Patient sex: M
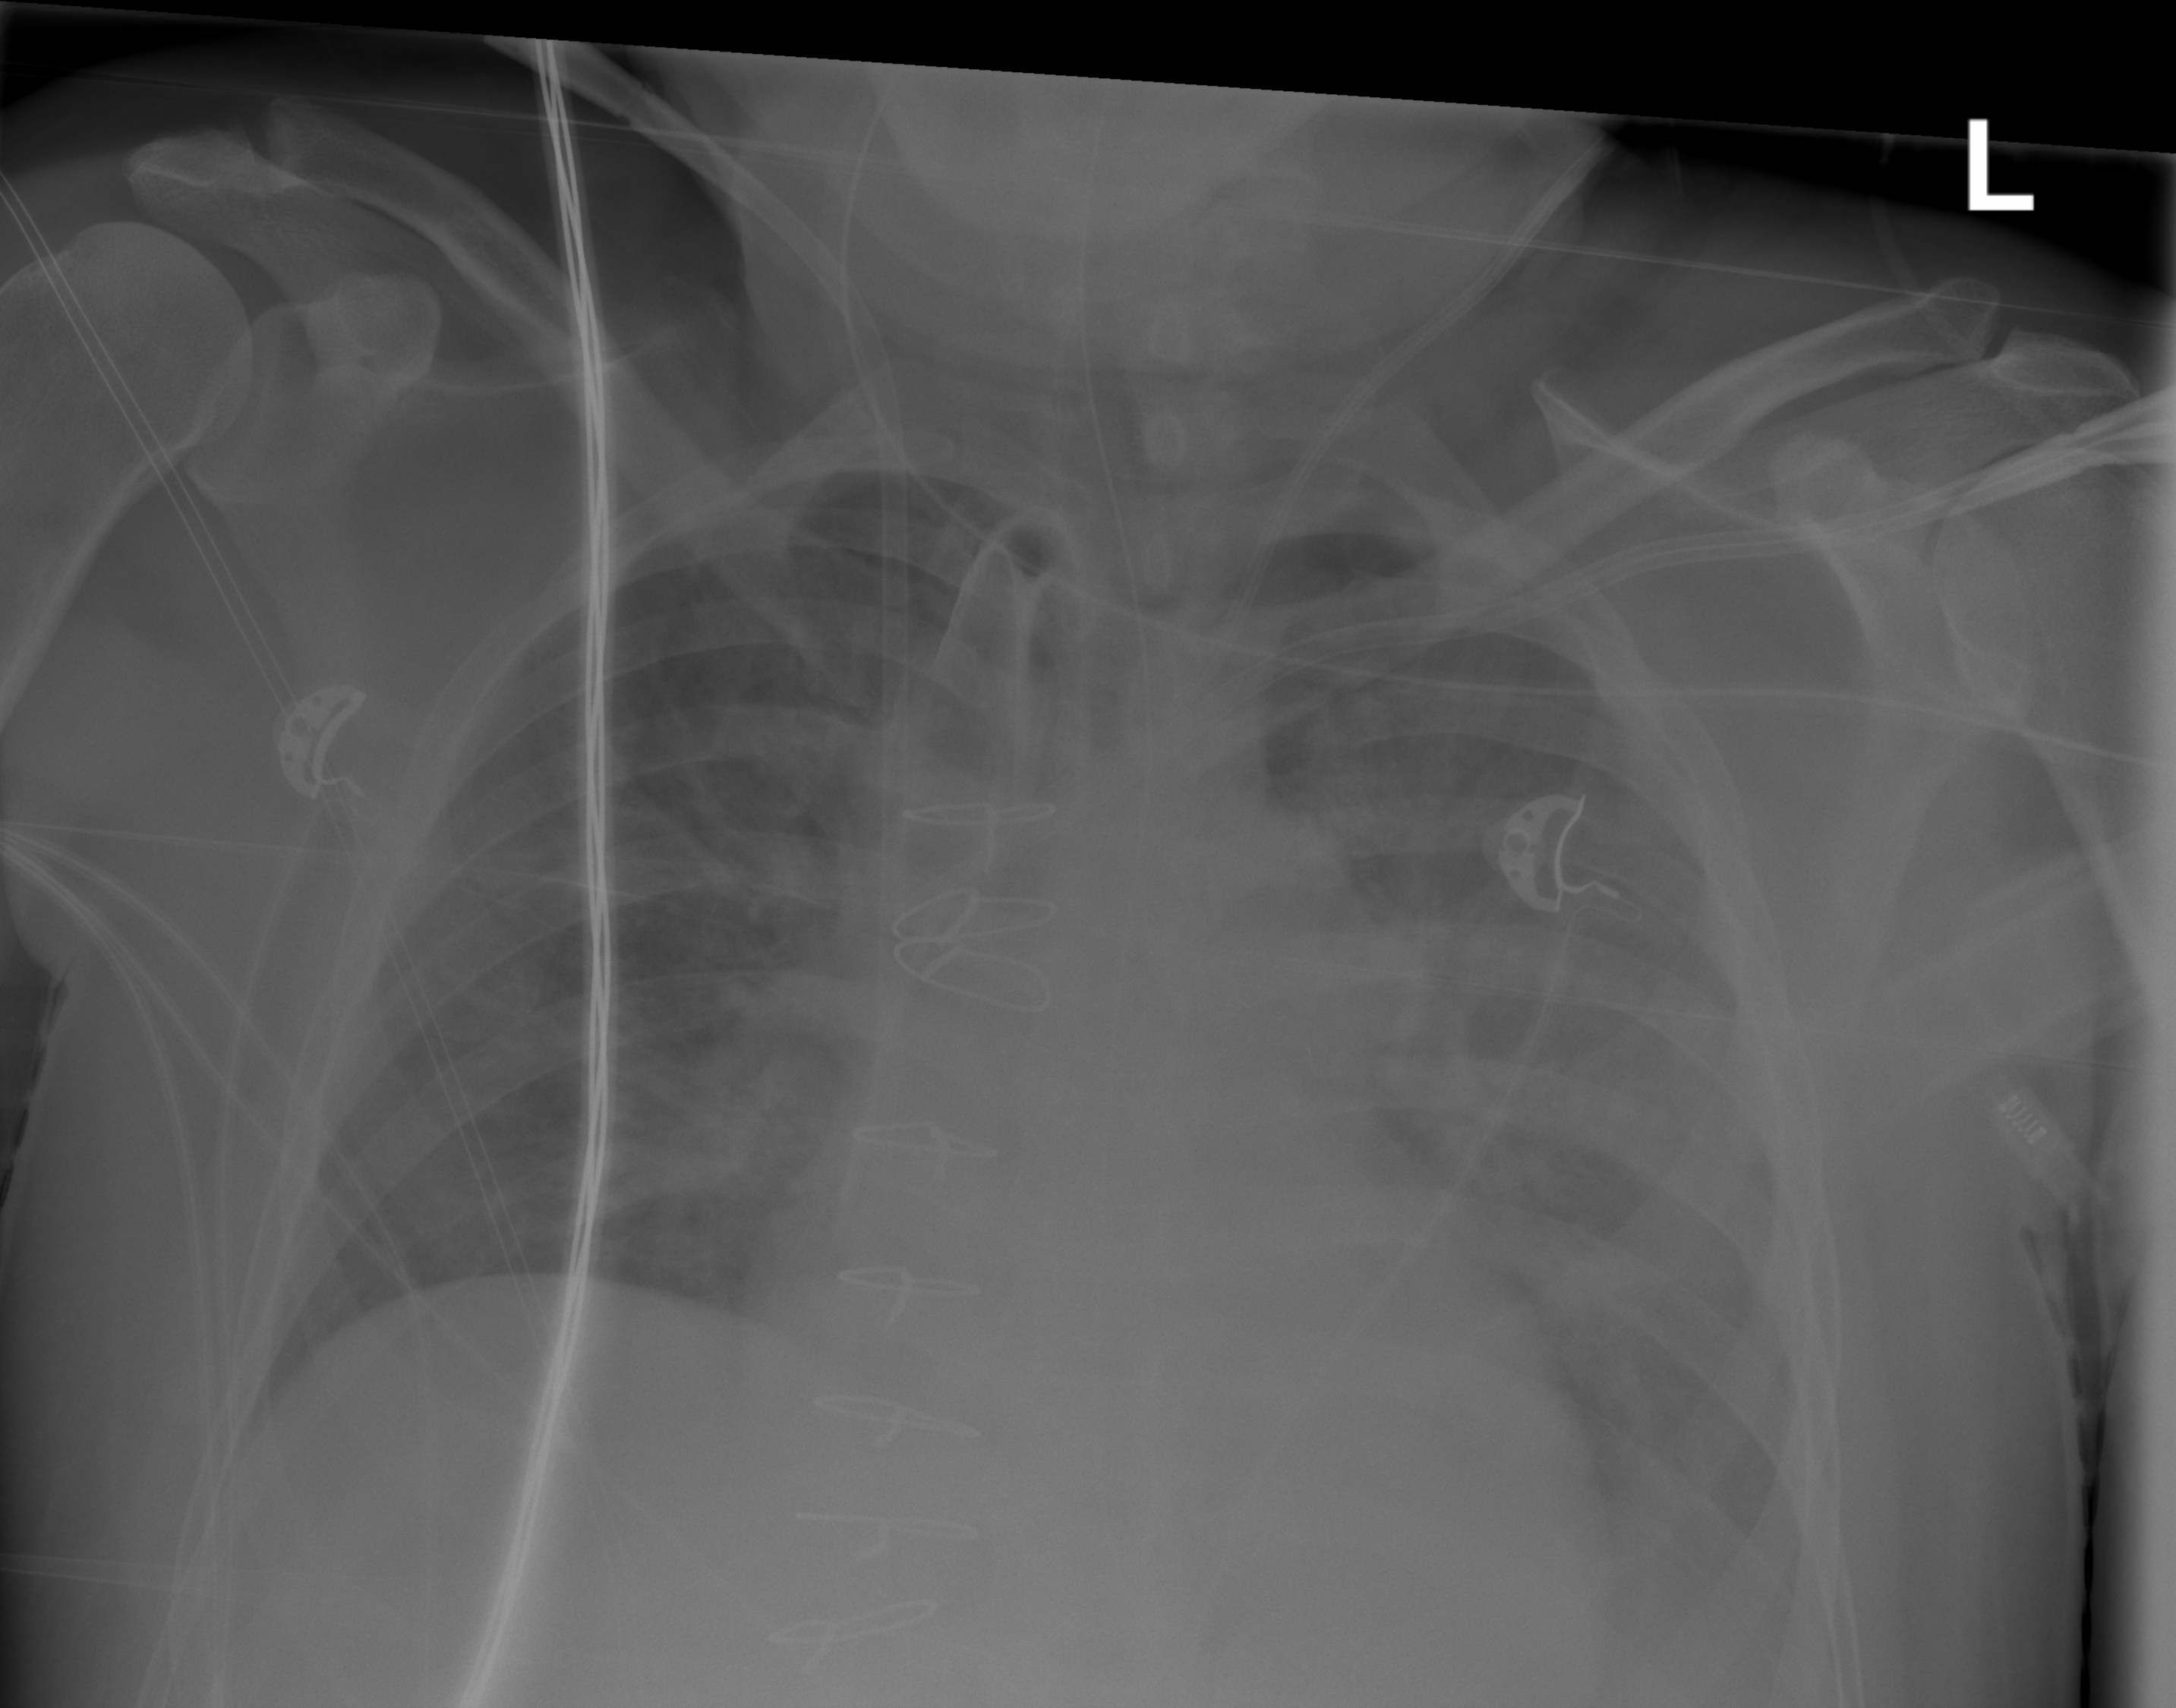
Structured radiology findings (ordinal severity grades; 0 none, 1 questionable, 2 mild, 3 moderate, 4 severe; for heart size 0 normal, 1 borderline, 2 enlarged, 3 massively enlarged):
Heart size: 1
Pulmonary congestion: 2
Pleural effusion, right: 0
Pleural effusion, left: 2
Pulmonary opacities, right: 2
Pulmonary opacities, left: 2
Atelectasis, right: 0
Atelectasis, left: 2